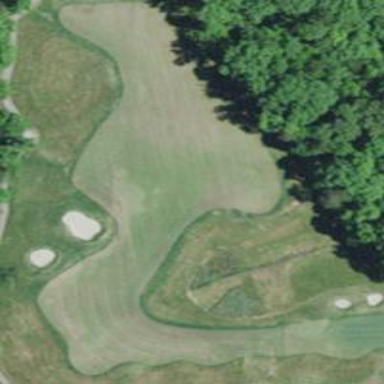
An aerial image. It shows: Golf fairway in the image.